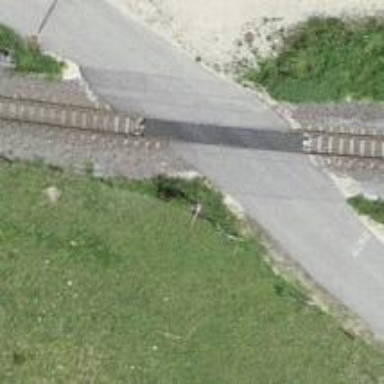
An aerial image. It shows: Level crossing with lights on the railway.